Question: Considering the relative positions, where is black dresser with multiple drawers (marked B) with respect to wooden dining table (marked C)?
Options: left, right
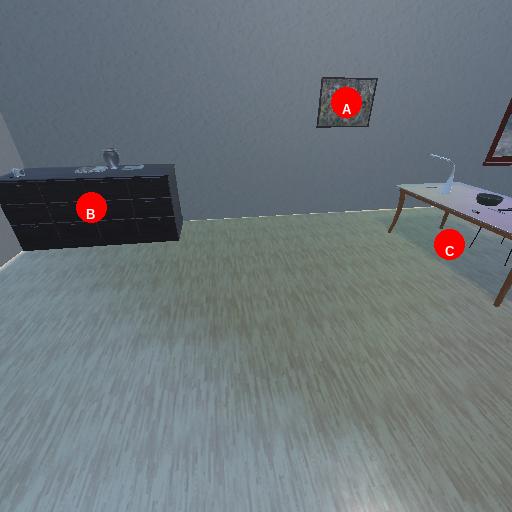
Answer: left